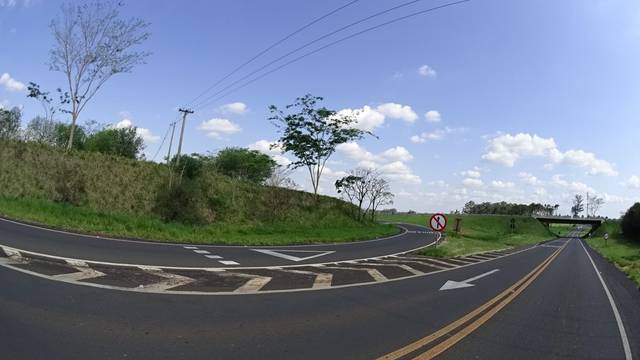
Region: Brazil
Coordinates: -20.854, -49.405